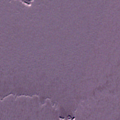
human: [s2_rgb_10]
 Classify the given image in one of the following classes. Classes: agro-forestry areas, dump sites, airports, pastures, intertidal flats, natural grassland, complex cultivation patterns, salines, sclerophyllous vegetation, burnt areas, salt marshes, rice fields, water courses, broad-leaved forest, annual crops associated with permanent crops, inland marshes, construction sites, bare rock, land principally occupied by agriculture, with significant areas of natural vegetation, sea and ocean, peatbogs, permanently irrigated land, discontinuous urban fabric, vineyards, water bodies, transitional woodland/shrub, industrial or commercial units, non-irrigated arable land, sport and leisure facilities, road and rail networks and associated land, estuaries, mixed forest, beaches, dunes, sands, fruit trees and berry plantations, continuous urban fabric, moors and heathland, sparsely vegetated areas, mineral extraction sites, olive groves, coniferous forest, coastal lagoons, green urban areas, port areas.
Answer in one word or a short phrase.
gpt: sea and ocean